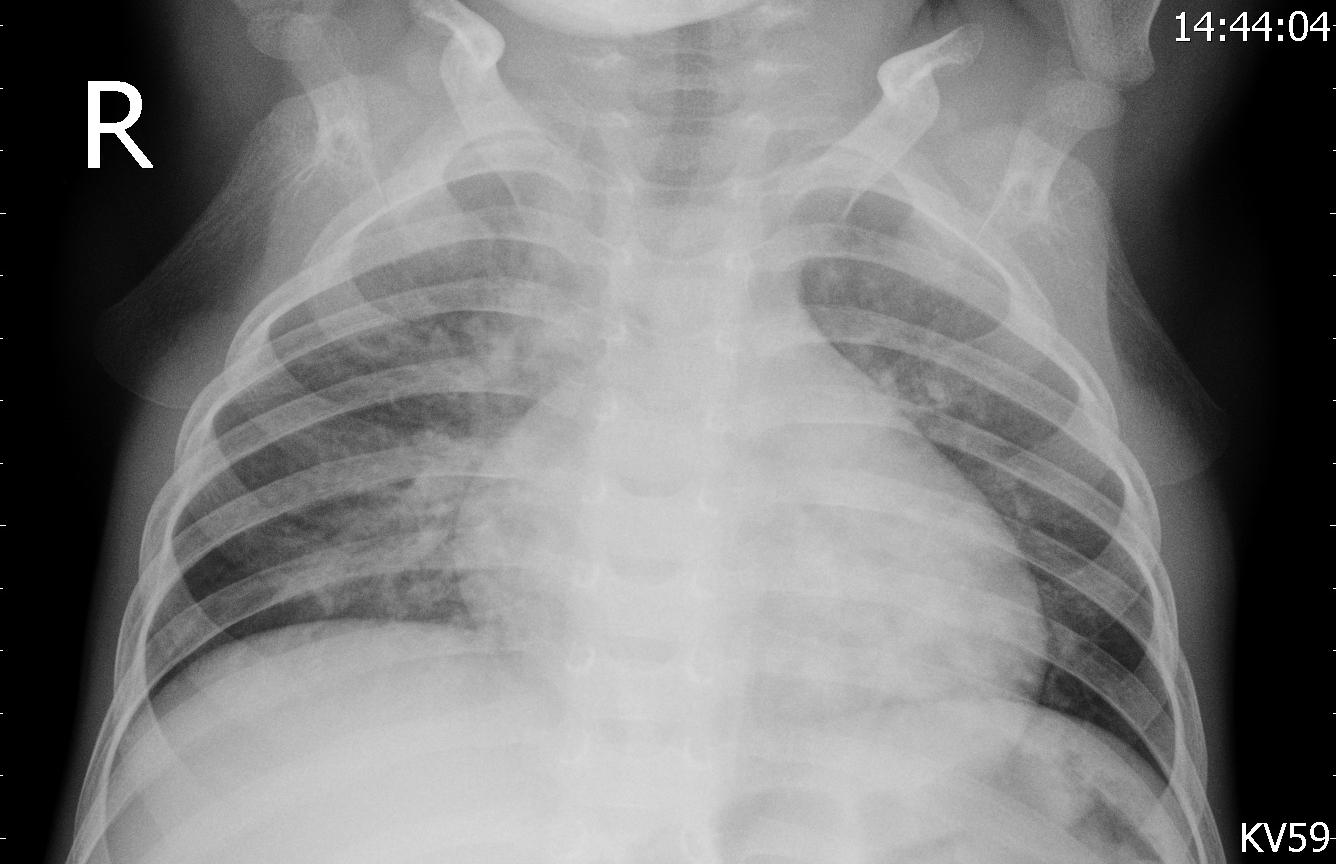
Diagnosis: PNEUMONIA